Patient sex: M
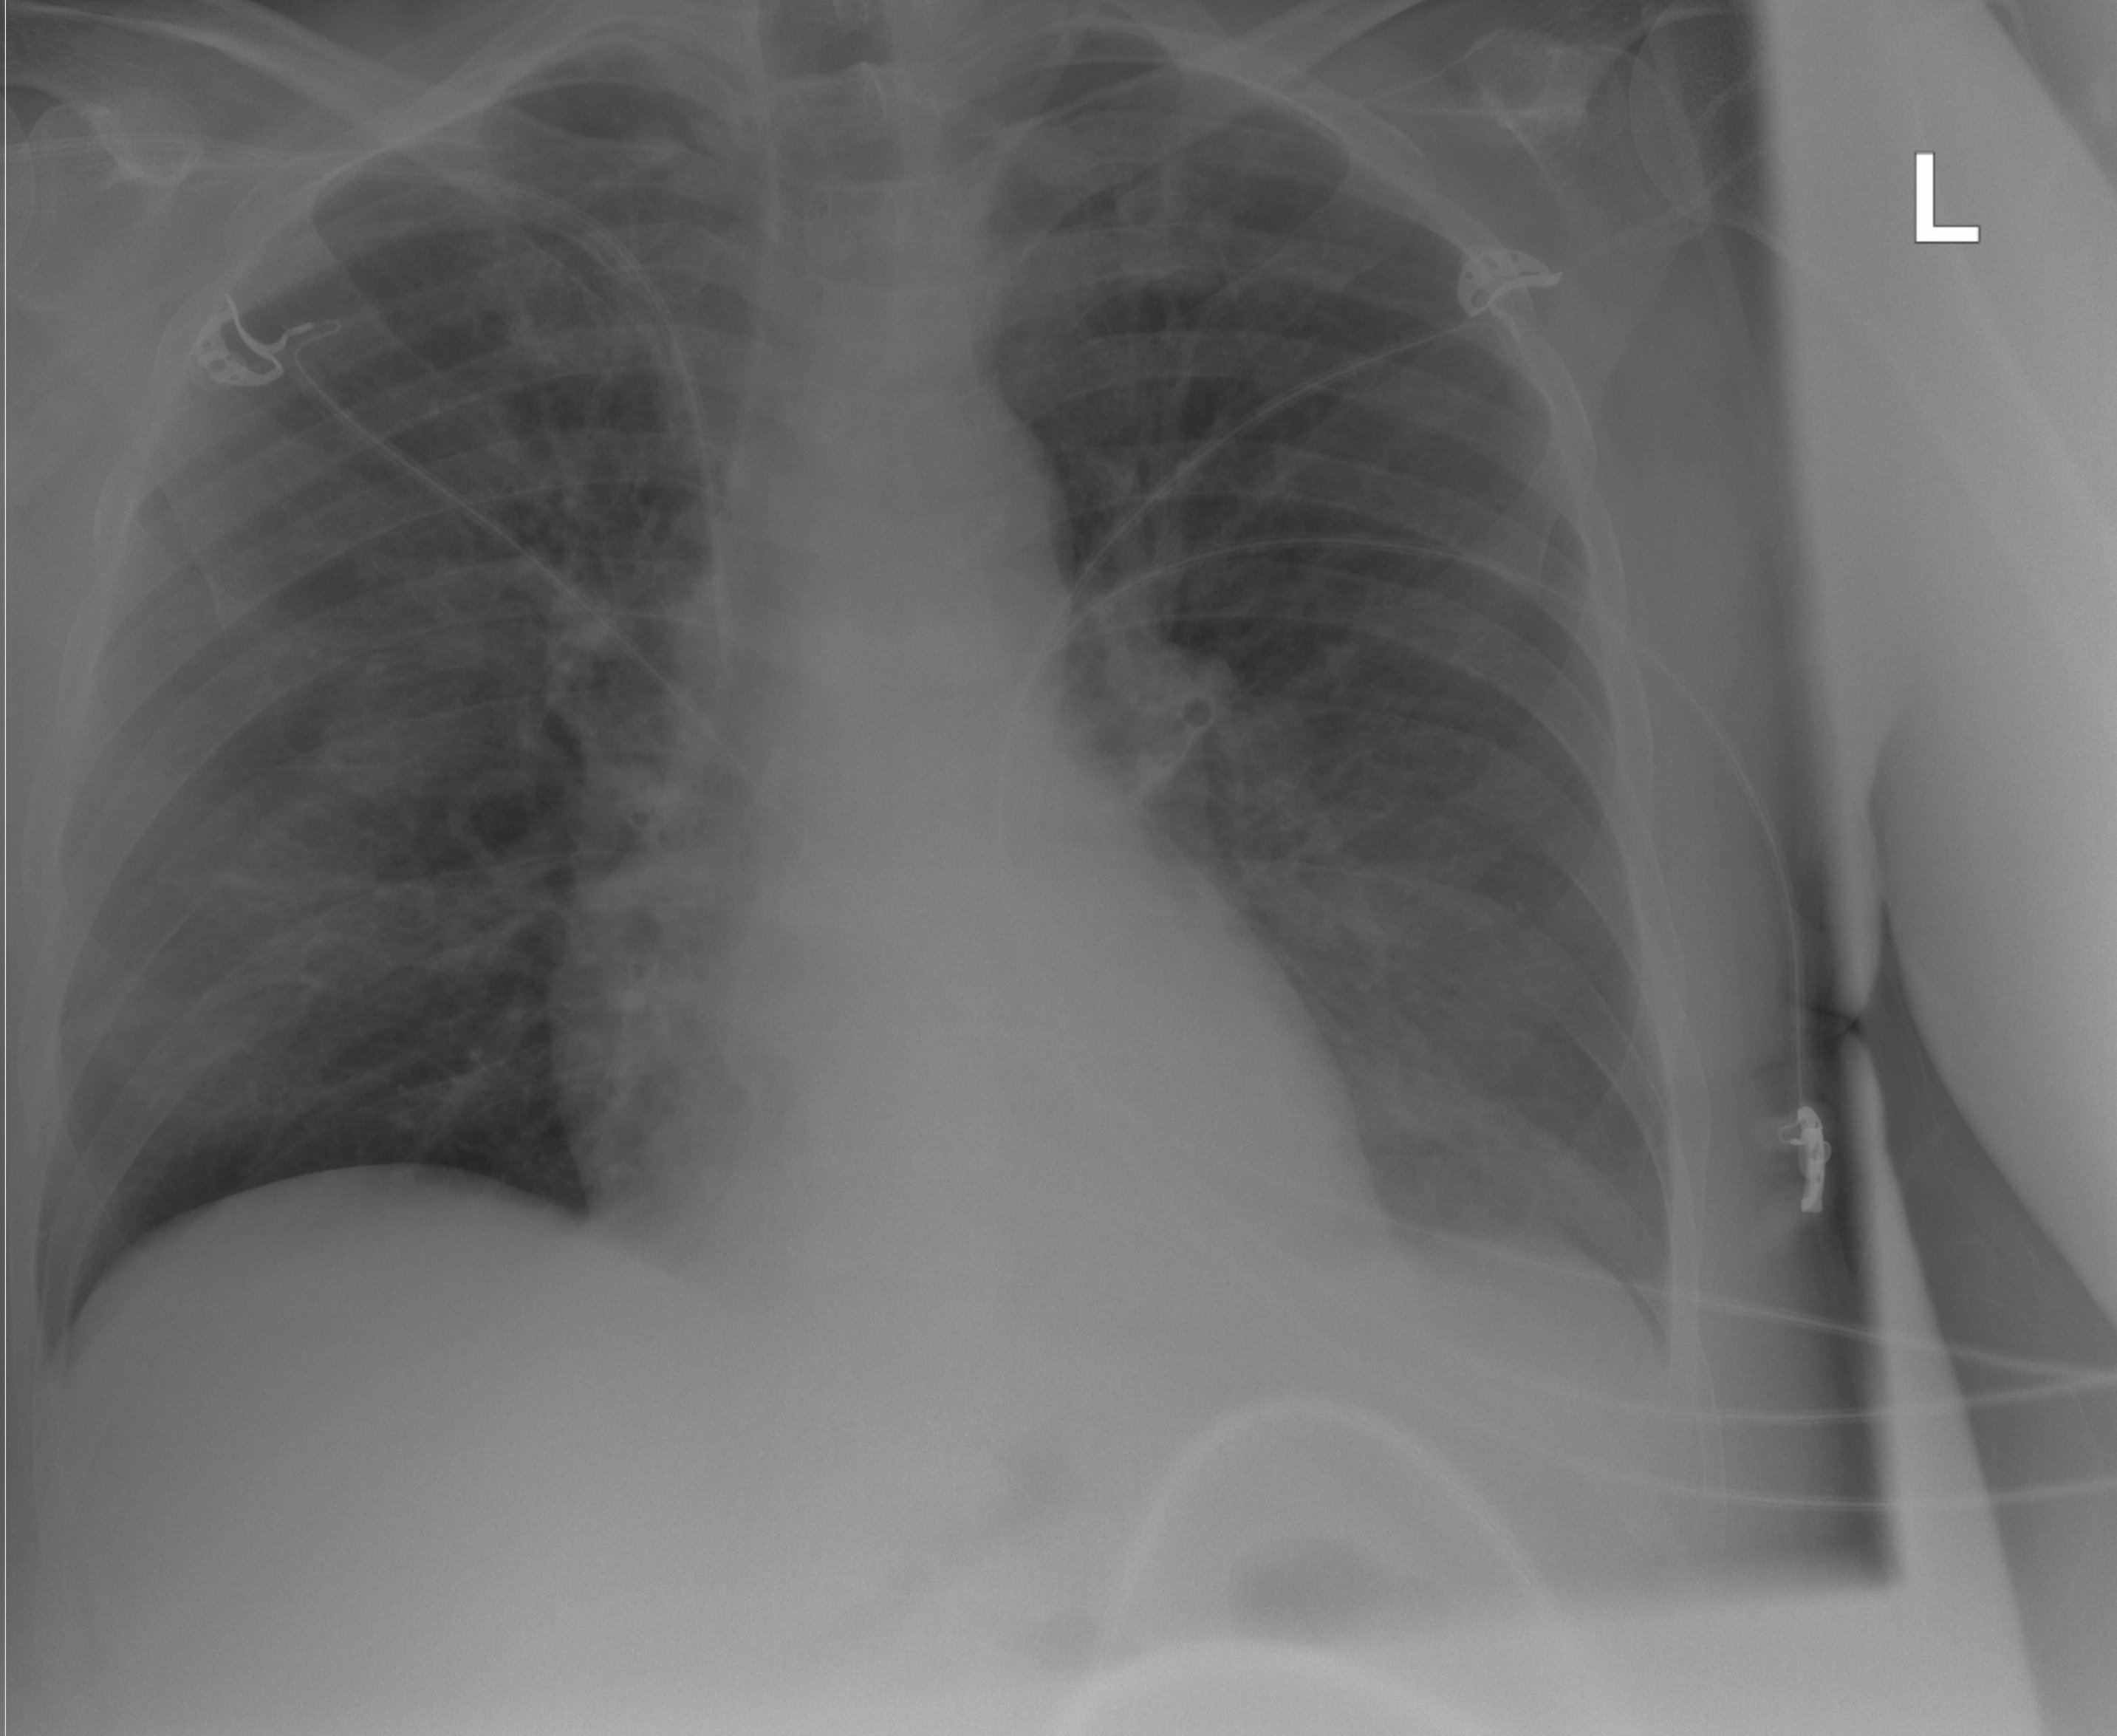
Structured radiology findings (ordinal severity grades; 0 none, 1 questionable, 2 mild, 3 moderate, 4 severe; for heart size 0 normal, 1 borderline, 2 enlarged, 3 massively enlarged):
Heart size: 1
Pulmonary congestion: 0
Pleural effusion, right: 0
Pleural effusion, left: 0
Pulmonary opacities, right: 2
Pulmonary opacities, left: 0
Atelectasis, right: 0
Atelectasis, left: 2